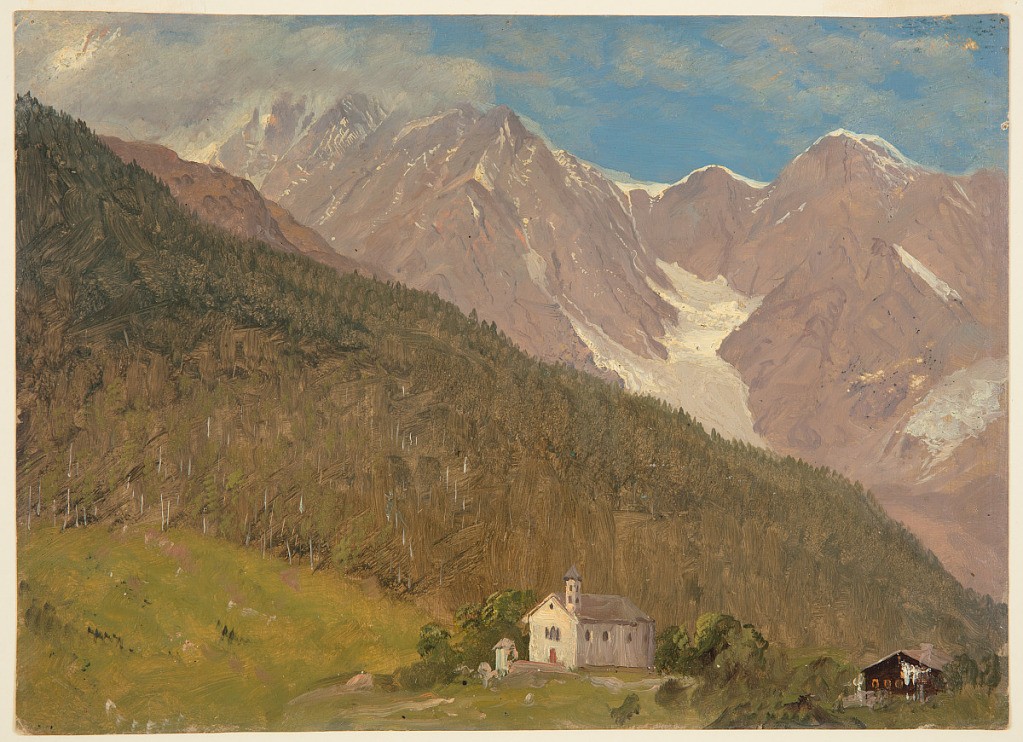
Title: View of Monte Rosa from Macugnaga, Italy
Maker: Frederic Edwin Church, American, 1826–1900
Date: September 1868
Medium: Brush and oil, graphite on off-white paperboard
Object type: Drawing
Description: Landscape sketch showing a view of the mountain known as Monte Rosa from the small town of Macugnaga in the Valley of the Anza River in Italy. In the foreground, a timber building and a stone church--likely the Parrocchia di Macugnaga--are visible atop a lightly wooded prominence at lower right. Beyond them in the middle distance, a heavily wooded hillside descends diagonally across the composition from upper left to lower right, partially obscure the view of the distant mountain range. In the background at upper left, the three sharp, rocky peaks of Monte Rosa are veiled in clouds, while two shorter peaks at upper right are covered in snow. A large glacier is visible in the saddle below and between the peaks. Above, puffy clouds hang in an otherwise deep blue sky.